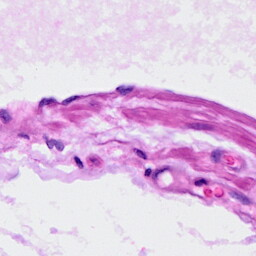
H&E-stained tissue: Ovarian